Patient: sex F, age 47
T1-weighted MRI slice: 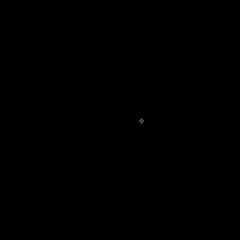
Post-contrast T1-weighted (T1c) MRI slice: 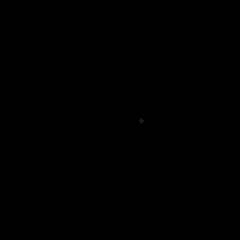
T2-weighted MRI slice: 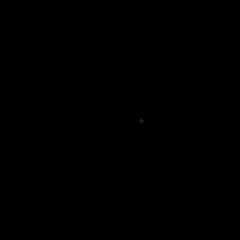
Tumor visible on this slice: no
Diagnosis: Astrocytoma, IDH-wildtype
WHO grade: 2